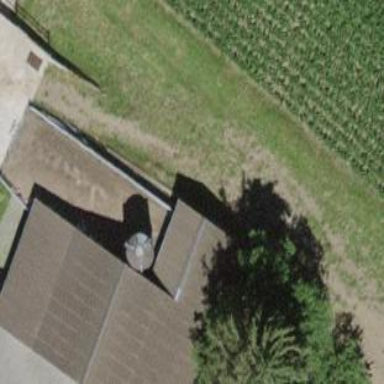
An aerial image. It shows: Barn.